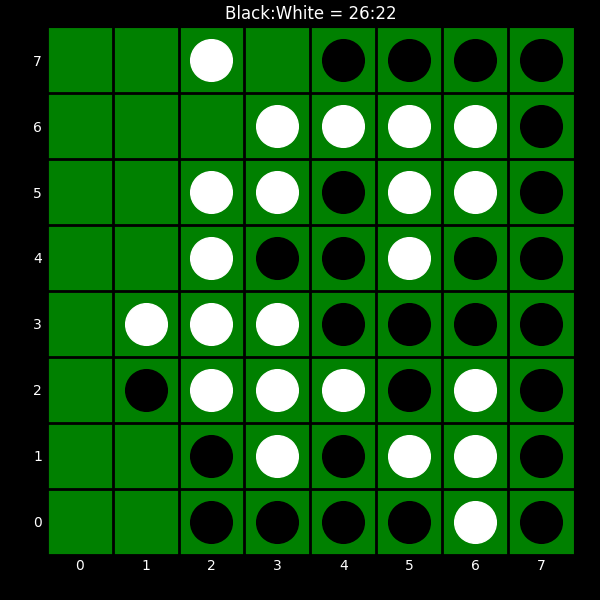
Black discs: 26
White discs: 22